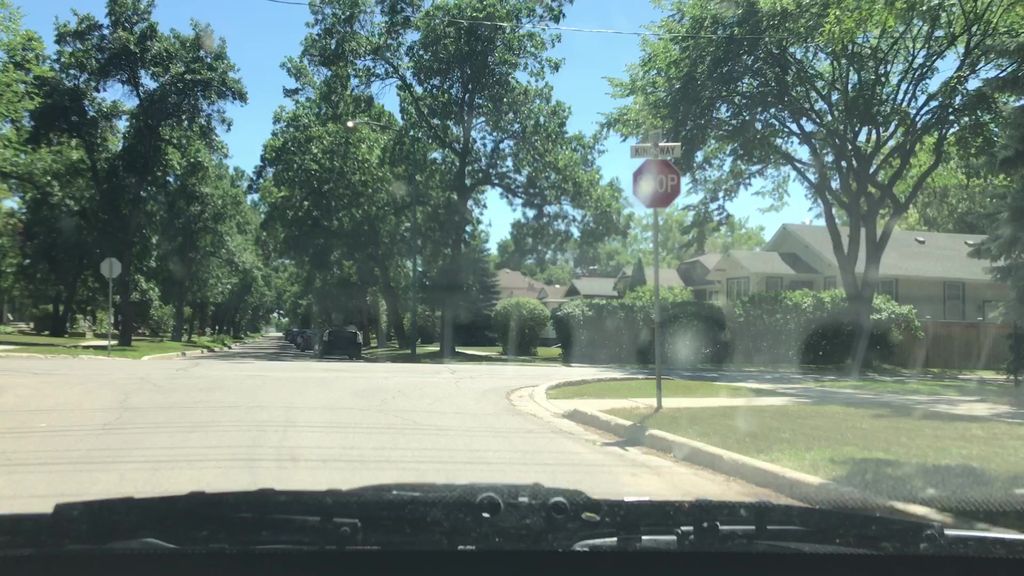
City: winnipeg